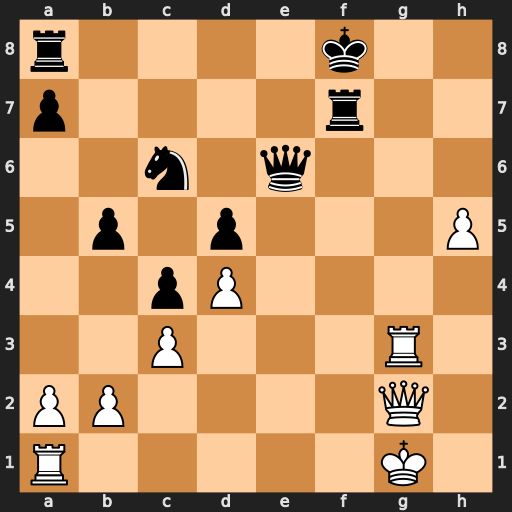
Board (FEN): r4k2/p4r2/2n1q3/1p1p3P/2pP4/2P3R1/PP4Q1/R5K1
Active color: w
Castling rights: -
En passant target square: -
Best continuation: Rg8+ Ke7 Qg5+ Kd7 Rxa8